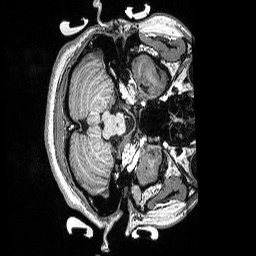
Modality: T1w
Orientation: axial